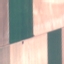
Land use / land cover class: AnnualCrop